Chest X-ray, PA view. Patient: 40 years old, sex F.
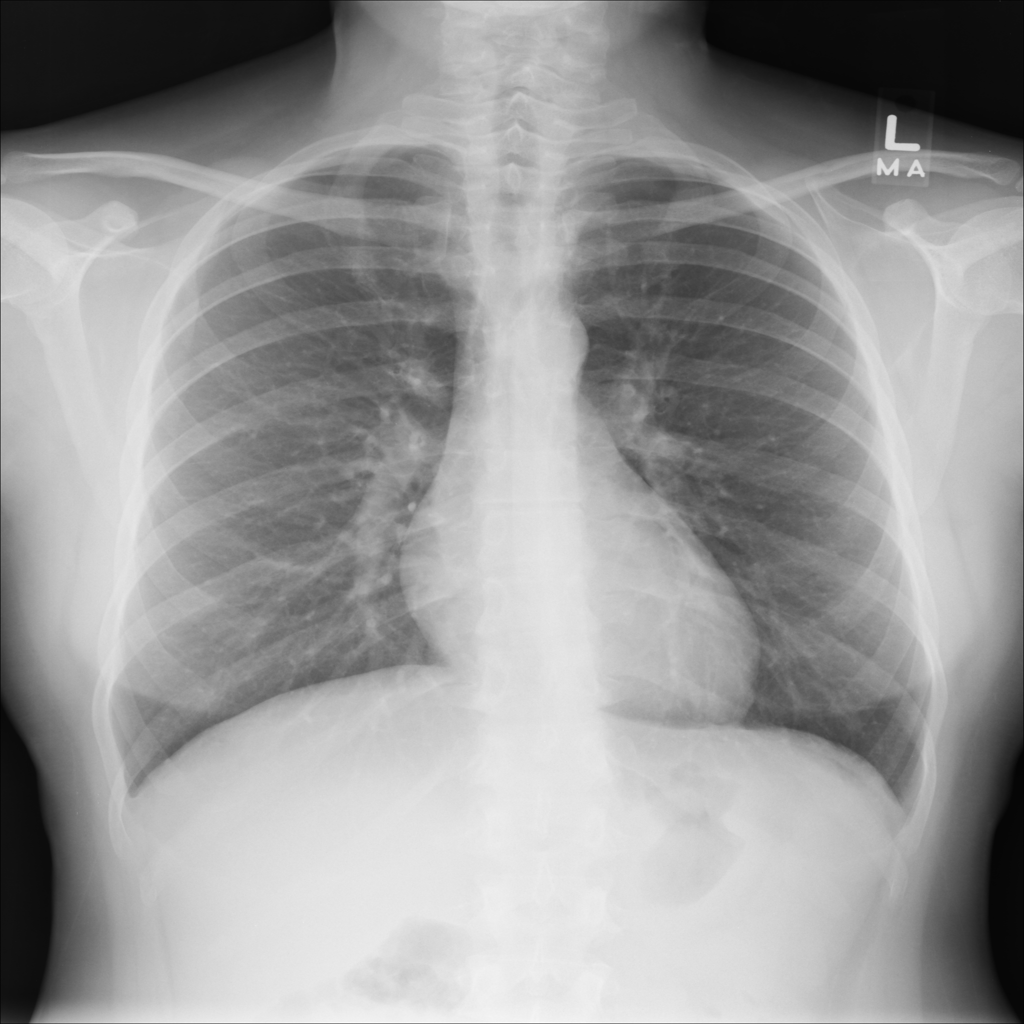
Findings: No Finding